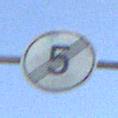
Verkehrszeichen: EndeGeschwindigkeit5
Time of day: MorningAfternoon
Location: Outdoor (Nature)
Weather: PartlyCloudy
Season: NotSpecified
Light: Natural